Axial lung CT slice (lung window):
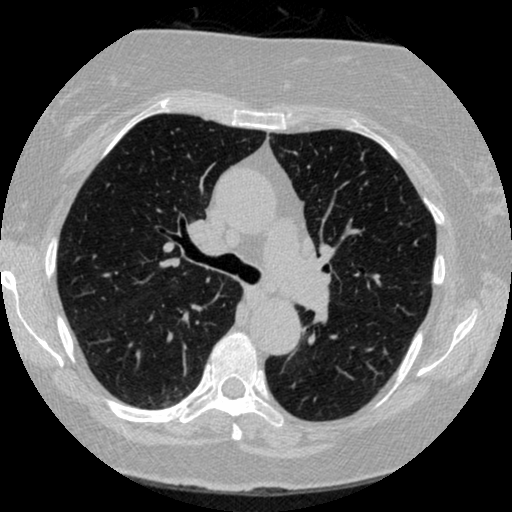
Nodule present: no